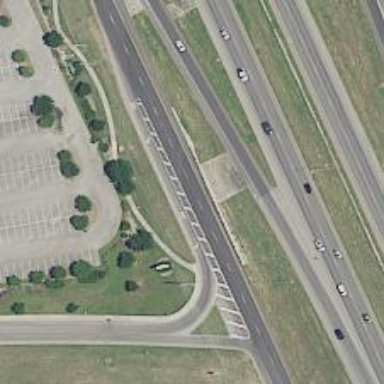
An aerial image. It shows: Secondary road with asphalt surface and frontage road.